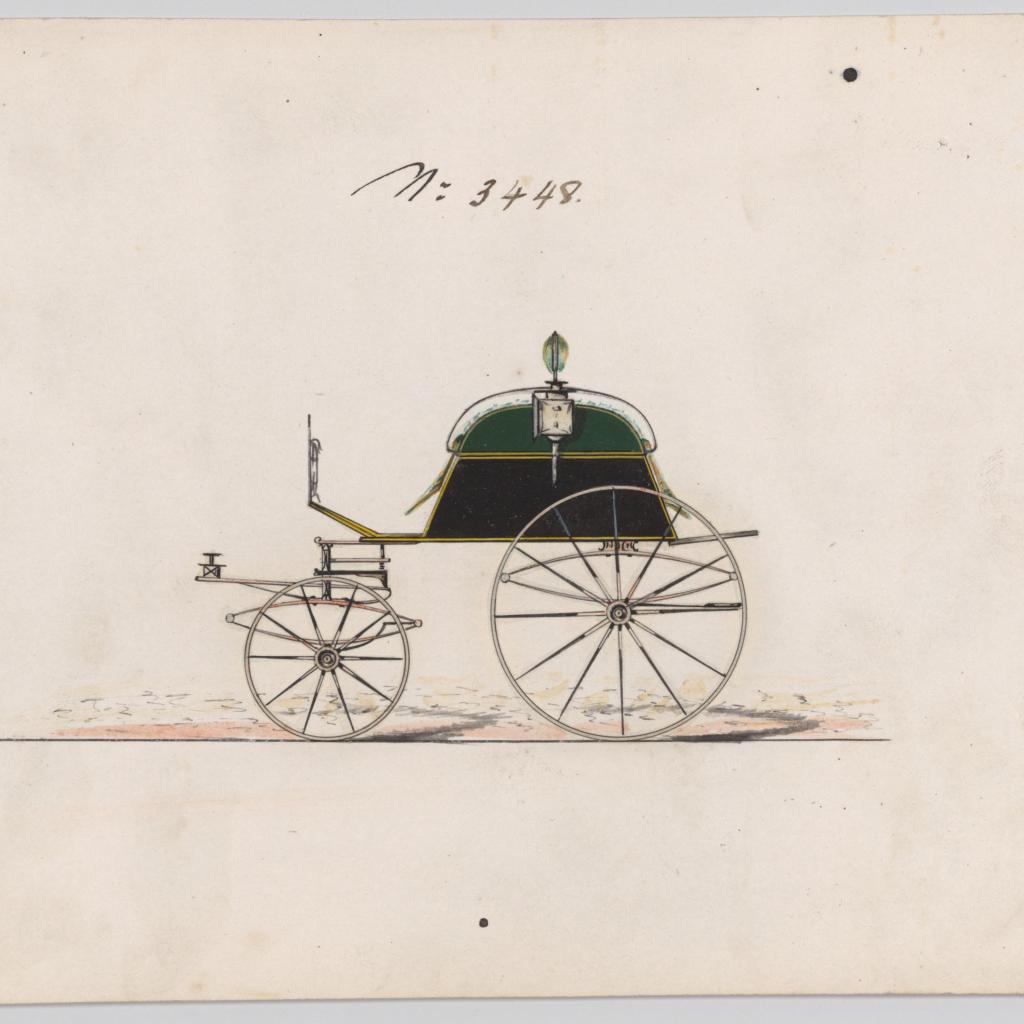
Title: Crescent Cart #3448
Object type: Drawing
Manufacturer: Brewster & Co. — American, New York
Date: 1878
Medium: Watercolor and ink and gum arabic
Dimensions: Sheet: 6 1/16 × 9 1/16 in. (15.4 × 23 cm)
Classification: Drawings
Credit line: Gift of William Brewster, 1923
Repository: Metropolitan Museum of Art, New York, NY